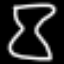
Label: hourglass